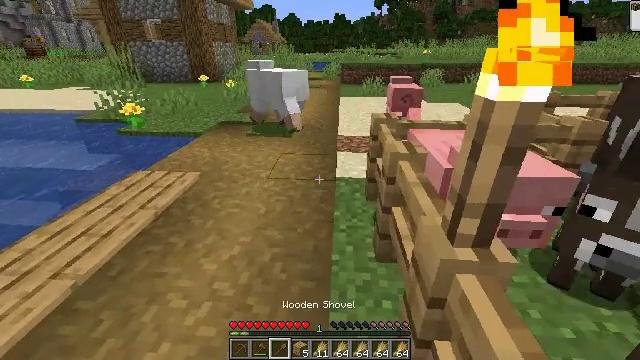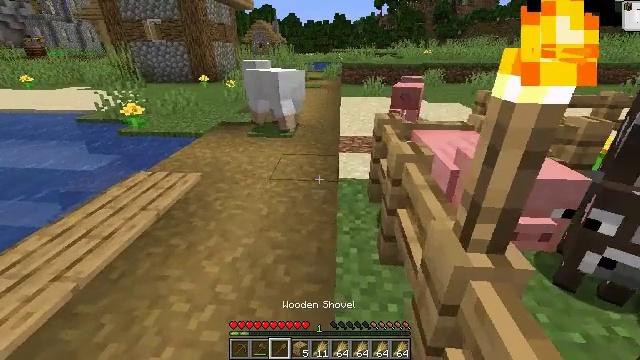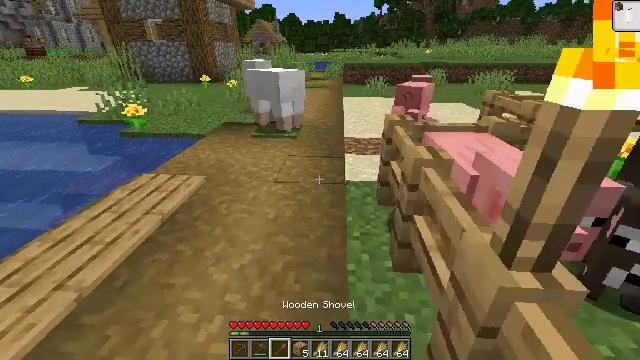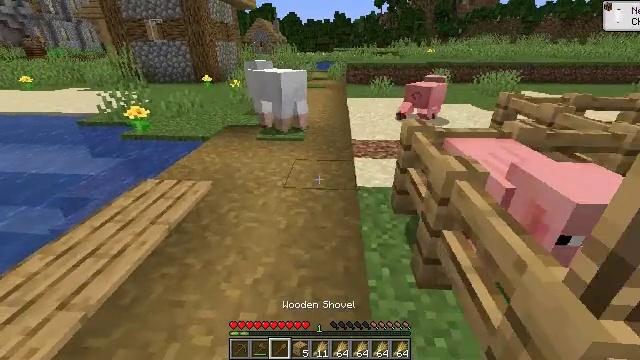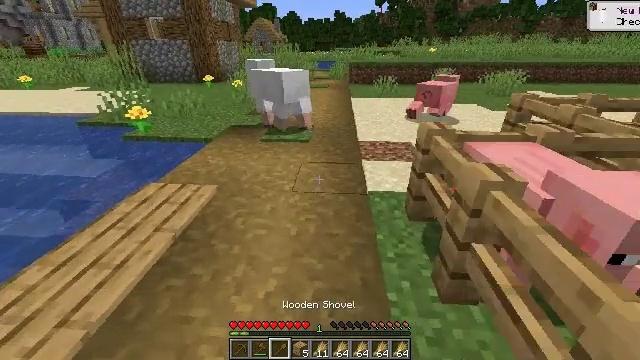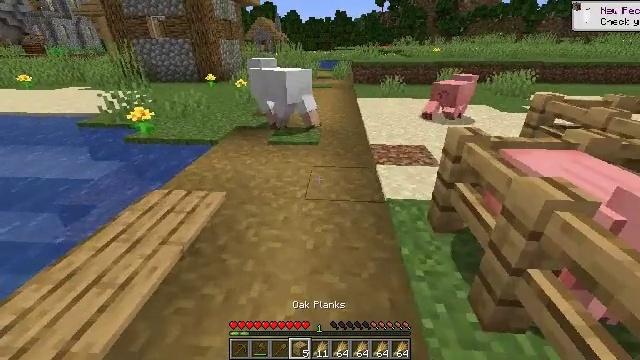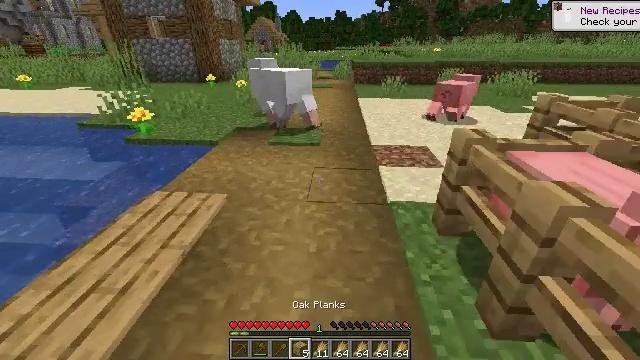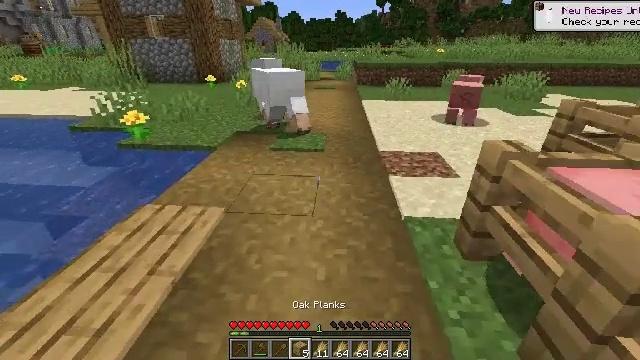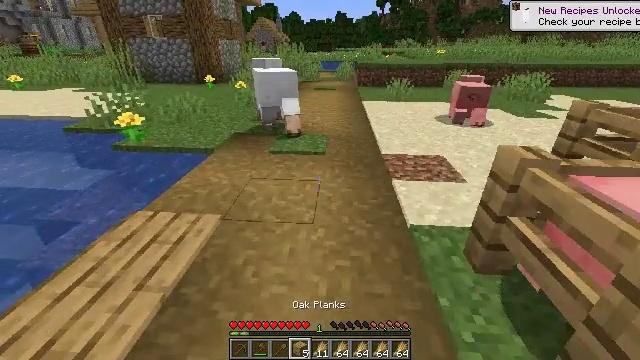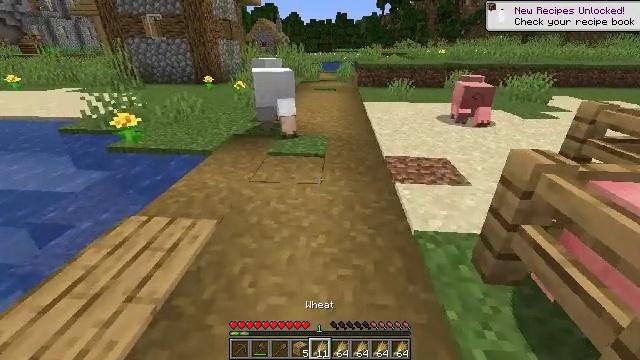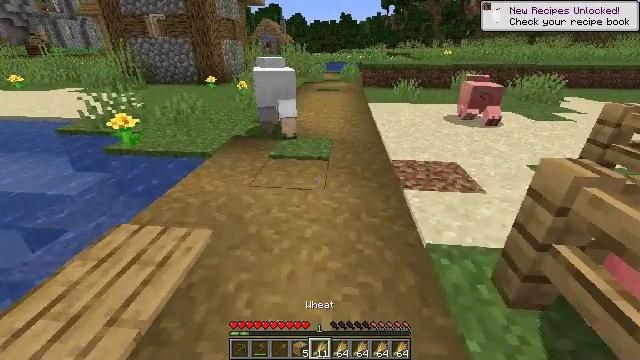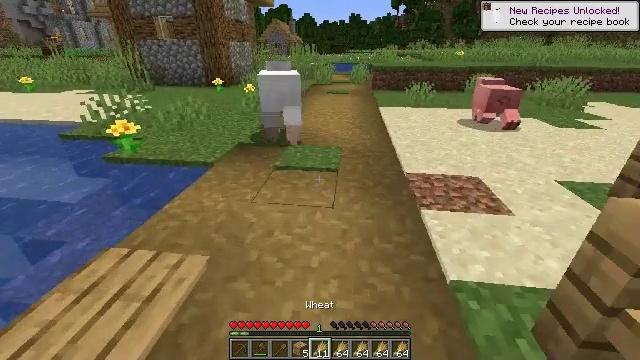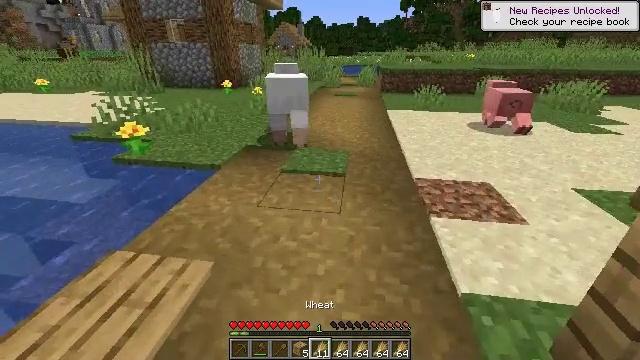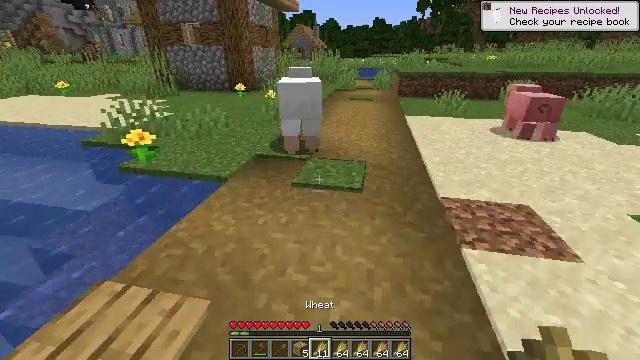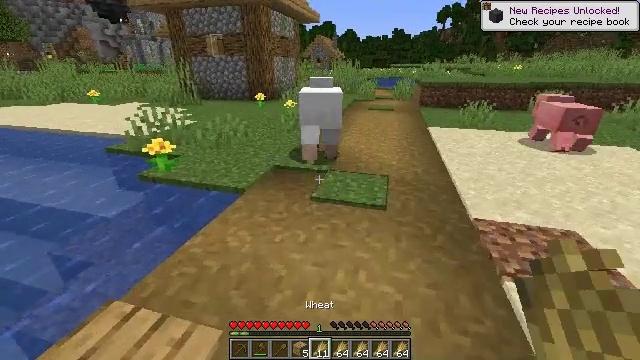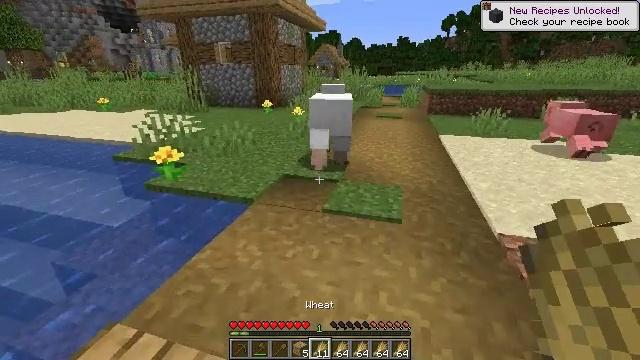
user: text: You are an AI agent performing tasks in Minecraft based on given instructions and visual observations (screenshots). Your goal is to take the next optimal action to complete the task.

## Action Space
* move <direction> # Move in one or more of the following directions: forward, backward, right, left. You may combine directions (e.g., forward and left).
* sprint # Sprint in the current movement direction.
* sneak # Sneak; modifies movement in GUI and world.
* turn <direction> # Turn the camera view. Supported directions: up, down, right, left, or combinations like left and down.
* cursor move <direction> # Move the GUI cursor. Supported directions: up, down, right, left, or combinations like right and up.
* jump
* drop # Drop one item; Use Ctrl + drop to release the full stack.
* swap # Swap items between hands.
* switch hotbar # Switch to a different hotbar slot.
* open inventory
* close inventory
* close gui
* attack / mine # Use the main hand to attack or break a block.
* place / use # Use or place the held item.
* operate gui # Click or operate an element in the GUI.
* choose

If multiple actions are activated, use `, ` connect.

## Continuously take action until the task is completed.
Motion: motion action
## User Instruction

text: Gather the oak fence pieces.
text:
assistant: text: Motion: move forward and move left
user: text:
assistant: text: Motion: move forward and move left
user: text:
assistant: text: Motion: move forward and move left
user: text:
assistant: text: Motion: move forward and move left
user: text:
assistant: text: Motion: move forward and move left
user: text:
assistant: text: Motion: move forward
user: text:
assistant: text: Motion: move forward
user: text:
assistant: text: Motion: move forward
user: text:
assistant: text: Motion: move forward
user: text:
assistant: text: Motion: move forward
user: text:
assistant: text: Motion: move forward, turn left
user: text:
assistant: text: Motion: move forward, turn left
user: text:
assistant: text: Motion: move forward, turn left
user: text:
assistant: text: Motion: move forward and move left, turn left and up
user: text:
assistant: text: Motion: move forward and move left, turn left and up
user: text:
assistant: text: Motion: move forward
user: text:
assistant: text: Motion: move forward, turn right
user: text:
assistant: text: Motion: move forward, turn right
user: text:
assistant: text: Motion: move forward
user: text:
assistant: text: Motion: move forward
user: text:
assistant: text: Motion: move forward
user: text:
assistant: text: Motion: move forward, turn right
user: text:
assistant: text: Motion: move forward, turn right
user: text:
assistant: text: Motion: move forward
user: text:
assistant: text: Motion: move forward
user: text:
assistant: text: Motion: move forward
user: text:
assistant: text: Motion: move forward
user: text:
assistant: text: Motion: move forward
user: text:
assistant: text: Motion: move forward
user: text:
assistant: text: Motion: move forward